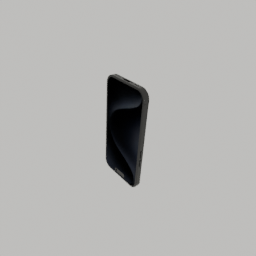
Label: electronics